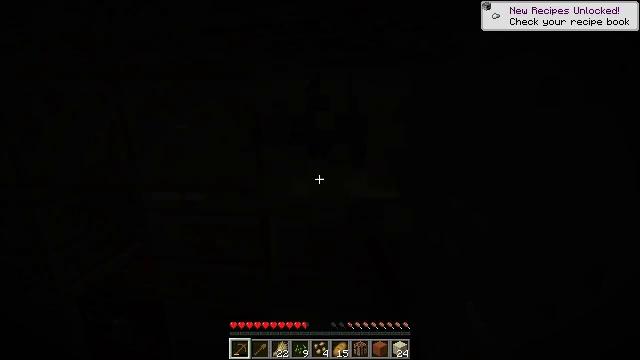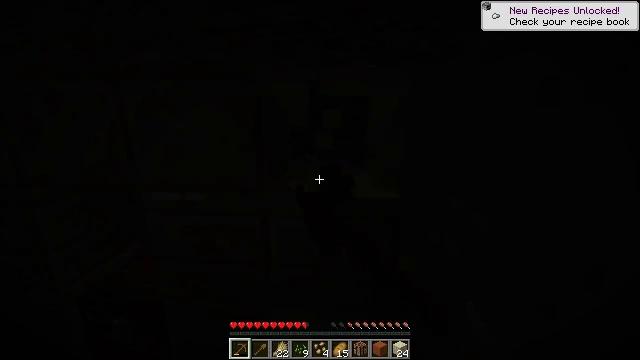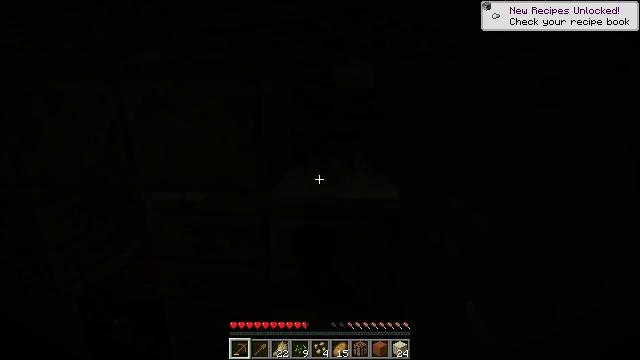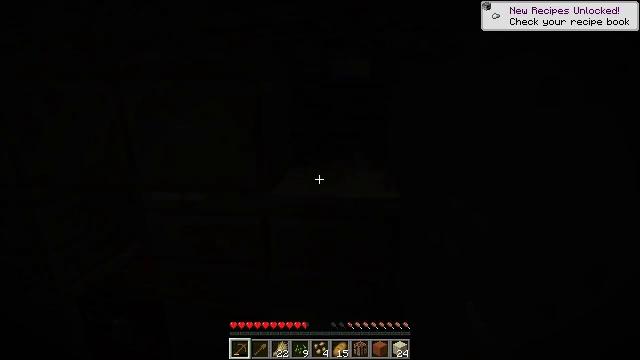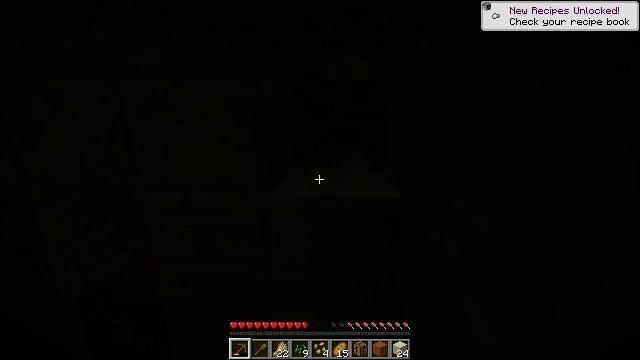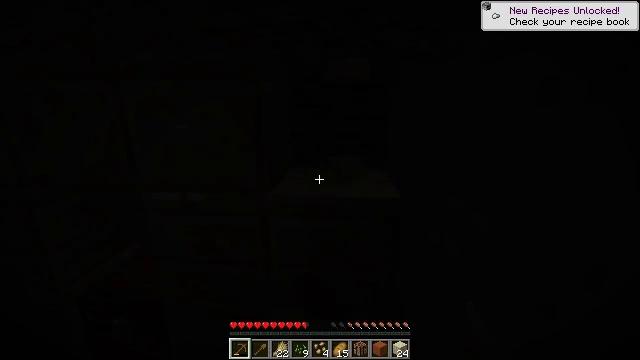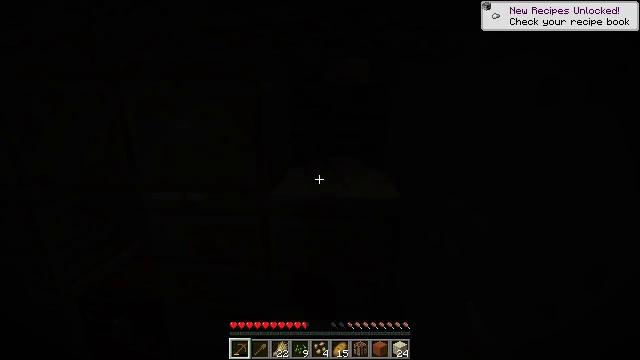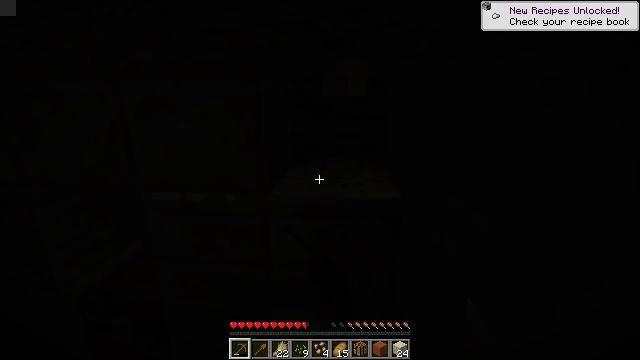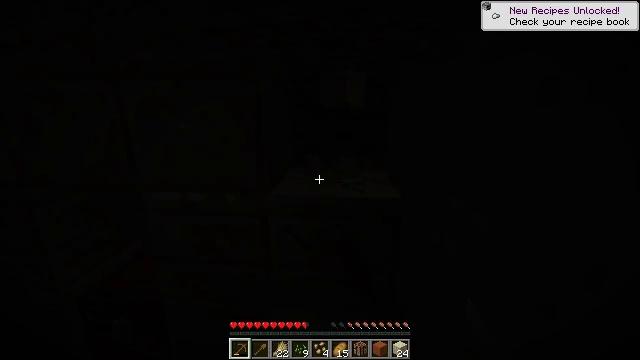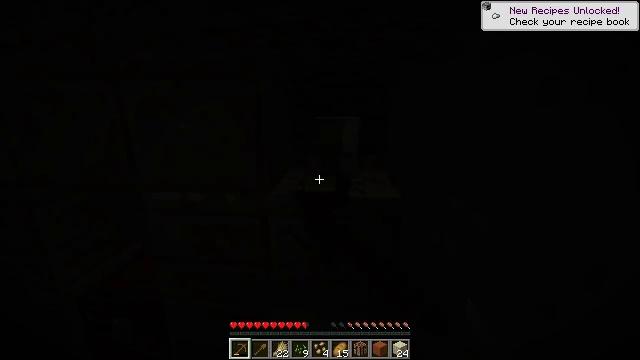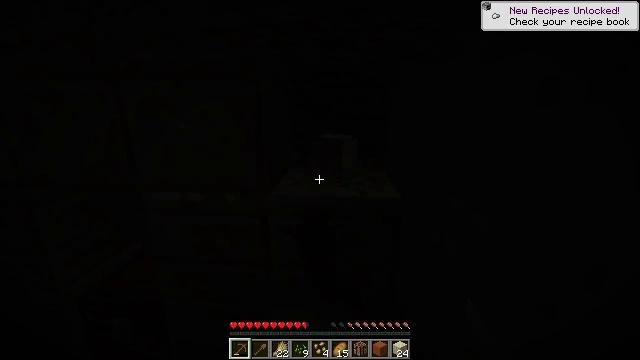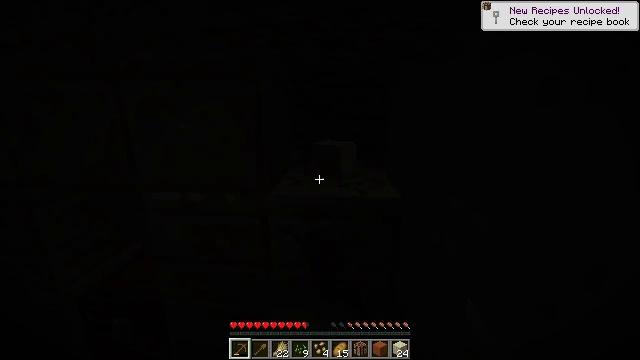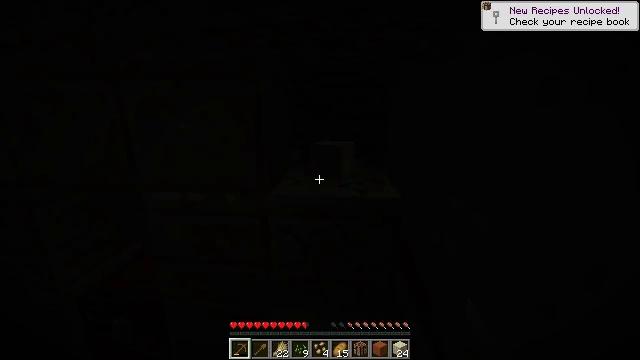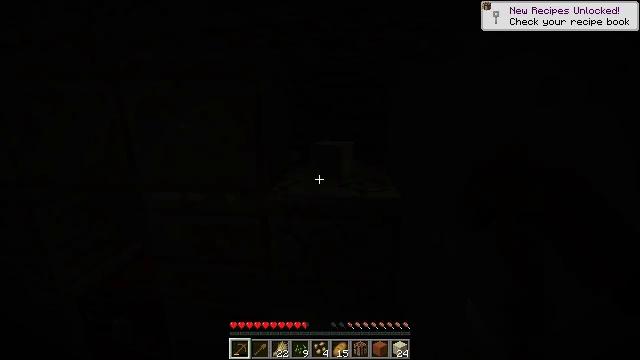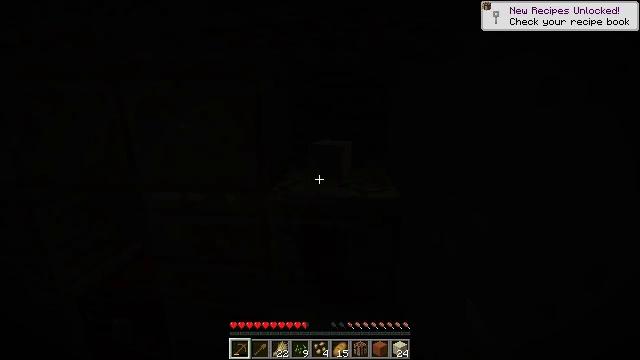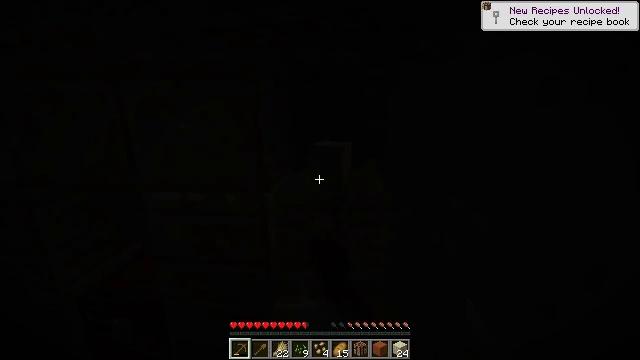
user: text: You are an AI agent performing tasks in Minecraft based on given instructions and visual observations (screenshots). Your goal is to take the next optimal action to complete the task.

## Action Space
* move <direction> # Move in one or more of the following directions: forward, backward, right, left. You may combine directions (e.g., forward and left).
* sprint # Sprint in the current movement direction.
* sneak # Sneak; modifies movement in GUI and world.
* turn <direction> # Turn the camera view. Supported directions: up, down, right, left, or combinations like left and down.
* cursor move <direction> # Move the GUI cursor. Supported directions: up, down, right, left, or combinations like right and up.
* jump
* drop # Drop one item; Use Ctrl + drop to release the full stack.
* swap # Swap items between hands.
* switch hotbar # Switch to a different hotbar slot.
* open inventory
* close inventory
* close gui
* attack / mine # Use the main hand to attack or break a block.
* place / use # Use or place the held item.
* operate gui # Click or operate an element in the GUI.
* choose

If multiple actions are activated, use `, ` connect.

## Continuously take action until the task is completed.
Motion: motion action
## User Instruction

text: Chisel away at the sandstone to get the chiseled version.
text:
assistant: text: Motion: attack / mine
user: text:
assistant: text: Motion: attack / mine
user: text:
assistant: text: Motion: attack / mine
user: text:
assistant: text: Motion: attack / mine
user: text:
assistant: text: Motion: attack / mine
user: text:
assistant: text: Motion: attack / mine
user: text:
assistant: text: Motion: attack / mine
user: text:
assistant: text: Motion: attack / mine
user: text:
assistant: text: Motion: attack / mine
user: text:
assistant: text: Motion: attack / mine
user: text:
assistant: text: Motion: attack / mine
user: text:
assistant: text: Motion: attack / mine
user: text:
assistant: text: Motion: attack / mine
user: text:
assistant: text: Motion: attack / mine
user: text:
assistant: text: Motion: attack / mine
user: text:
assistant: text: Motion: move forward, attack / mine
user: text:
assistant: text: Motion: move forward, attack / mine
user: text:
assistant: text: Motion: move forward, attack / mine
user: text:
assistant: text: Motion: move forward, attack / mine
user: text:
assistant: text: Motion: attack / mine